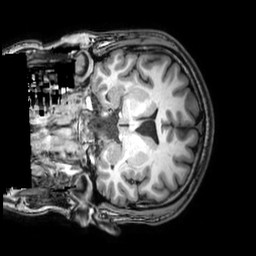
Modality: T1w
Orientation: coronal
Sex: male
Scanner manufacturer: philips
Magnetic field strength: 3 T
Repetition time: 0.008196 s
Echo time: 0.00375 s